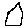
Label: house